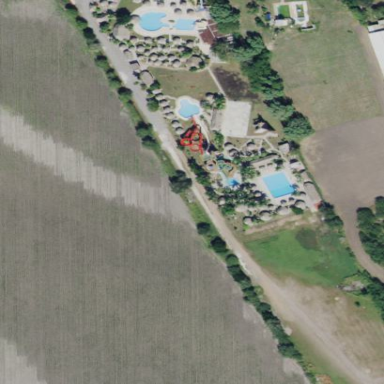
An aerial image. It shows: Resort area designed for leisure and relaxation.